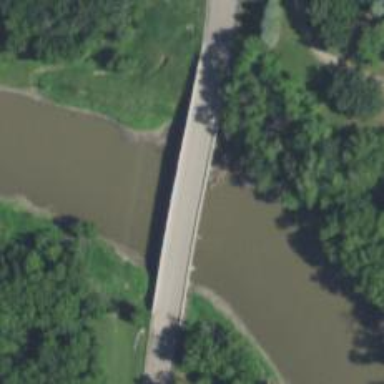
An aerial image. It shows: There is bridge in the image.